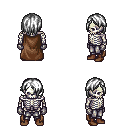
a pixel art fantasy rpg character, male body template, skeleton, brown cape, metal pants, white bangs hairstyle, metal gloves, brown shoes, four views (front, back, left, right), 2x2 character sprite sheet, small pixel art, hard edges, no anti-aliasing